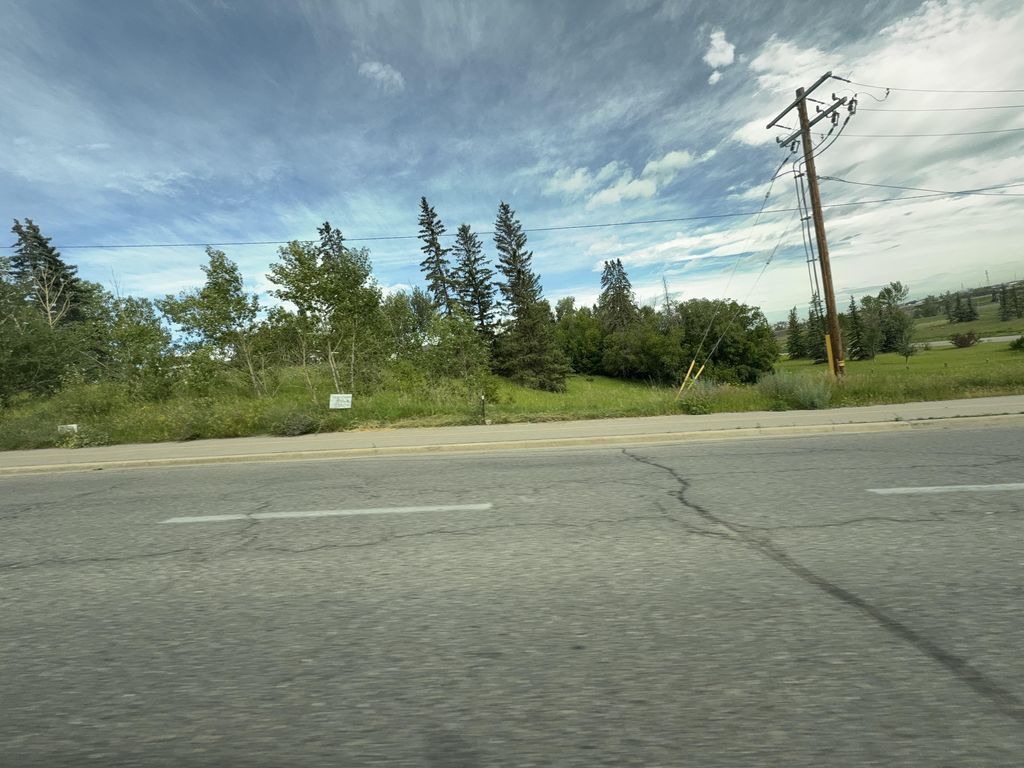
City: calgary